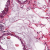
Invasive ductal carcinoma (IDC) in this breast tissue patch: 0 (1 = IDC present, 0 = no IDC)